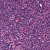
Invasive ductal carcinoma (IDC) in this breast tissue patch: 1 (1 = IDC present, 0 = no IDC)